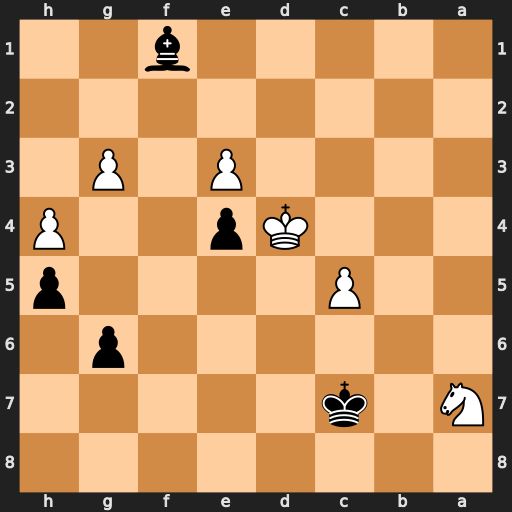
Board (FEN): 8/N1k5/6p1/2P4p/3Kp2P/4P1P1/8/5b2
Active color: b
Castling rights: -
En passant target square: -
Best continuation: Kb7 Kxe4 Kxa7